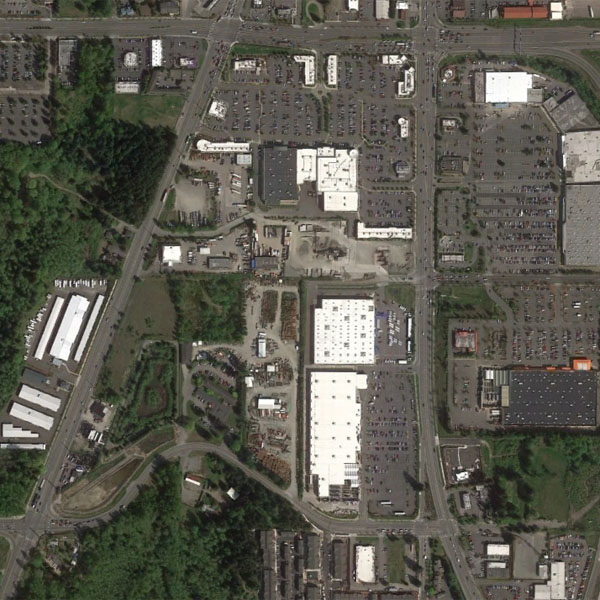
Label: Industrial